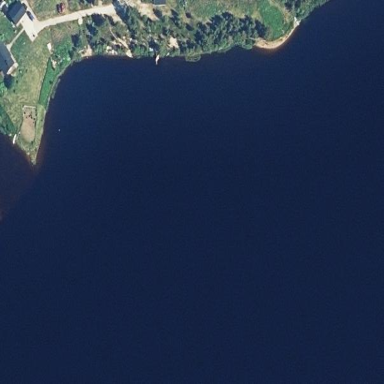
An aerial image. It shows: Serene lake.